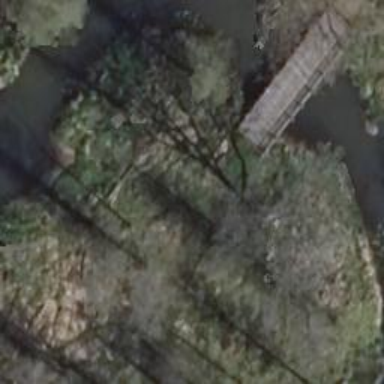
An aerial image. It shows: Path leading to bridge.